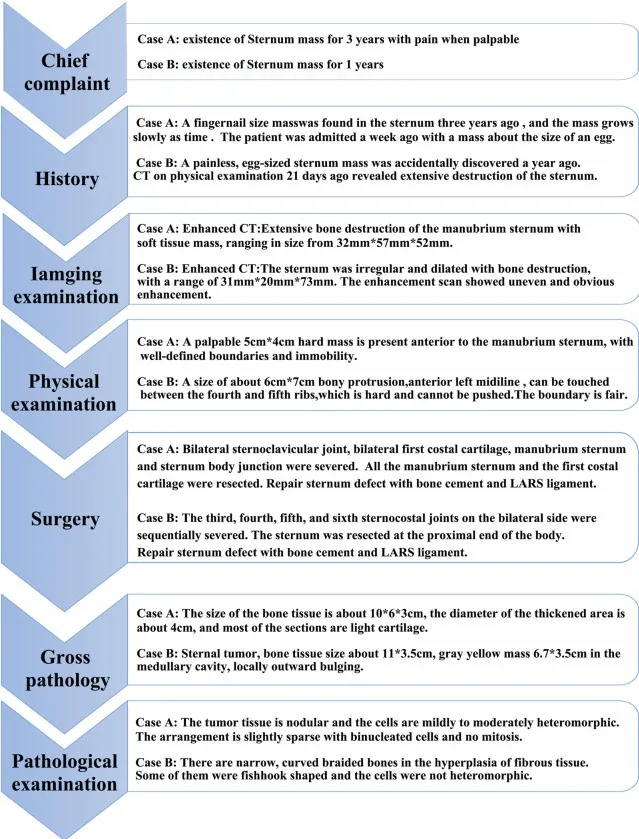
The therapeutic course of our patient. The current case series is presented based on this sequence of events.
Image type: chart (chart)